Question: I am trying to take an array of data containing x/y coords and directional info (across or down) and linking shared cells with a incrementing number. This is for a crossword puzzle. Here is the original array:
'''
Array
(
[0] => Array
(
[id] => 1
[puzzle_id] => 1
[word] => hello
[hint] =>
[direction] => across
[grid_x] => 3
[grid_y] => 1
)
[1] => Array
(
[id] => 2
[puzzle_id] => 1
[word] => loot
[hint] =>
[direction] => down
[grid_x] => 5
[grid_y] => 1
)
[2] => Array
(
[id] => 3
[puzzle_id] => 1
[word] => hellotest
[hint] =>
[direction] => down
[grid_x] => 3
[grid_y] => 1
)
[3] => Array
(
[id] => 4
[puzzle_id] => 1
[word] => looking
[hint] =>
[direction] => across
[grid_x] => 3
[grid_y] => 3
)
'''
)
I want to add a new key to each entry called "num" that will start at 1 and increment by 1 but the tricky part is I need across AND down to share the same number if they share a starting cell (share a grid_x and grid_y). This is the code I have now but it doesn't produce the correct numbers I am looking for.
'''
$puzzle_data2 = $puzzle_data;
$across_counter = 1;
foreach($puzzle_data as $rkey=>$row)
{
if($row['direction'] == 'across')
{
$puzzle_data[$rkey]['num'] = $across_counter++;
foreach($puzzle_data2 as $rkey2=>$row2)
{
if($row['direction'] == 'down')
{
if($row['grid_x'] == $row2['grid_x'] && $row['grid_y'] == $row2['grid_y'])
{
$puzzle_data[$rkey2]['num'] = $across_counter;
break;
}
}
}
}
}
foreach($puzzle_data as $rkey=>$row)
{
if(!isset($row['num']))
{
$puzzle_data[$rkey]['num'] = $across_counter++;
}
}
'''
I end up getting this result:
'''
Array
(
[0] => Array
(
[id] => 1
[puzzle_id] => 1
[word] => hello
[hint] =>
[direction] => across
[grid_x] => 3
[grid_y] => 1
[num] => 1
)
[1] => Array
(
[id] => 2
[puzzle_id] => 1
[word] => loot
[hint] =>
[direction] => down
[grid_x] => 5
[grid_y] => 1
[num] => 3
)
[2] => Array
(
[id] => 3
[puzzle_id] => 1
[word] => hellotest
[hint] =>
[direction] => down
[grid_x] => 3
[grid_y] => 1
[num] => 4
)
[3] => Array
(
[id] => 4
[puzzle_id] => 1
[word] => looking
[hint] =>
[direction] => across
[grid_x] => 3
[grid_y] => 3
[num] => 2
)
)
'''
I am looking for ID 1 and 3 to both be "1". If you think of a crossword puzzle where a down and across share the same starting cell its labeled with the same number in the across and down key, that is what I am trying to accomplish with my data set.
Thanks for your time.

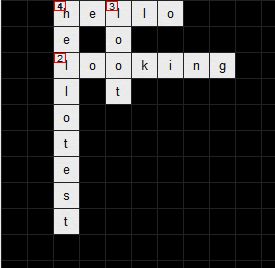
Answer: You should sort the data first, so that entries on the top left are first, going across the line, before moving down to the next line. IE the way we read.
We can take grid_x and grid_y and calculate which is first.
Then we can use these to sort the data.
'''
function cmp($a, $b)
{
$a_index=($a['grid_y']*100)+$a['grid_x'];
$b_index=($b['grid_y']*100)+$b['grid_x'];
if ($a_index == $b_index)
{
return 0;
}
return ($a_index < $b_index) ? -1 : 1;
}
usort($puzzle_data, "cmp");
'''
I've used 100 here to make things easier, but you should use the width of the grid for more accuracy.
x1,y1 would give 101
x3,y1 would give 103
x1,y3 would give 301
y3,y3 would give 303
so the order would be 101, 103, 301, 303
Then apply the numbers to the data using grid_x and grid_y to test if already done.
'''
$number=1;
$grid_numbers=array();
foreach($puzzle_data as $rkey=>$row)
{
if(isset($grid_numbers[$row['grid_x']][$row['grid_y']]))
{
$puzzle_data[$rkey]['num'] = $grid_numbers[$row['grid_x']][$row['grid_y']];
}
else
{
$grid_numbers[$row['grid_x']][$row['grid_y']]=$number;
$puzzle_data[$rkey]['num']=$number;
$number++;
}
}
'''
That should be everything